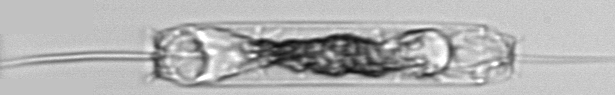
Label: Ditylum_brightwellii